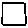
Label: square